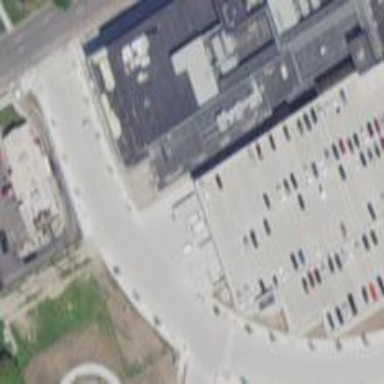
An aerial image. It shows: Part of building.